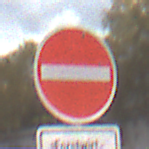
Verkehrszeichen: VerbotDerEinfahrt
Zusatzzeichen unten: BesondereFahrzeugeUndTransportgueter7
Umgebung: Outdoor, Suburban
Tageszeit: MorningAfternoon
Wetter: PartlyCloudy
Licht: Natural
Jahreszeit: NotSpecified
Kontrast: HighContrast